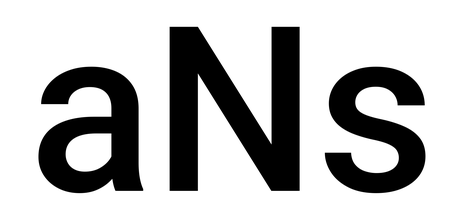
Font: Roboto_Medium